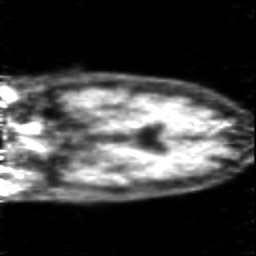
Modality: PET
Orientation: coronal
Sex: male
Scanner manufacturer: siemens